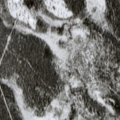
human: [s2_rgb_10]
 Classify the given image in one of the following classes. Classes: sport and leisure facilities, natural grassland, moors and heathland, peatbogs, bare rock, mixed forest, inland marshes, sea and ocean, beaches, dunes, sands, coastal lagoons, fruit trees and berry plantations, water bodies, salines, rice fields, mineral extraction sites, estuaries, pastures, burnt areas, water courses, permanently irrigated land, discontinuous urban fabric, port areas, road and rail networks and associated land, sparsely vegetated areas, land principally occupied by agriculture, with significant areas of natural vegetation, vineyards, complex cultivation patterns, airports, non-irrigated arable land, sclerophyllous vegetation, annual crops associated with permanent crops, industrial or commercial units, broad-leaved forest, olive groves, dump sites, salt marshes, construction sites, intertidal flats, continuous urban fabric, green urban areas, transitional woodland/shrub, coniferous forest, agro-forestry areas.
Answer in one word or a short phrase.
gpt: coniferous forest, transitional woodland/shrub